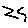
Label: zigzag